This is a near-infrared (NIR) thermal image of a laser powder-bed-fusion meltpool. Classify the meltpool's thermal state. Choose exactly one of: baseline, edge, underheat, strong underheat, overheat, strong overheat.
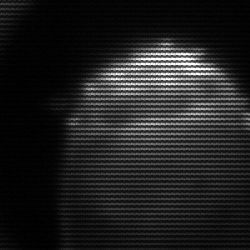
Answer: edge